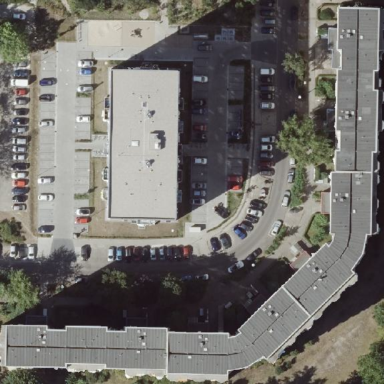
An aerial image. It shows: Apartment building with flat roof.